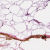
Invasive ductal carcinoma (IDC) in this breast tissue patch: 0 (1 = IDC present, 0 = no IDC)